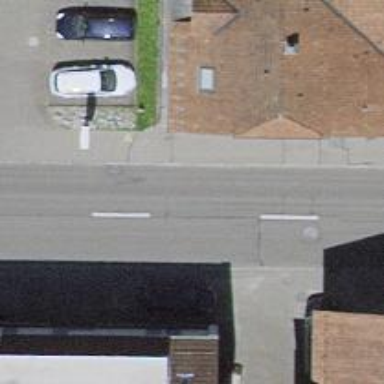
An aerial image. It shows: Bus stop with platform for public transport.